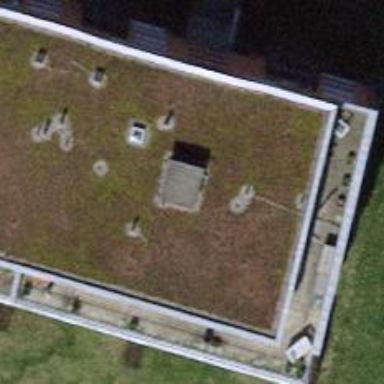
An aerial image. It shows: Terrace building.